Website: bh-photo
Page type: address-validator
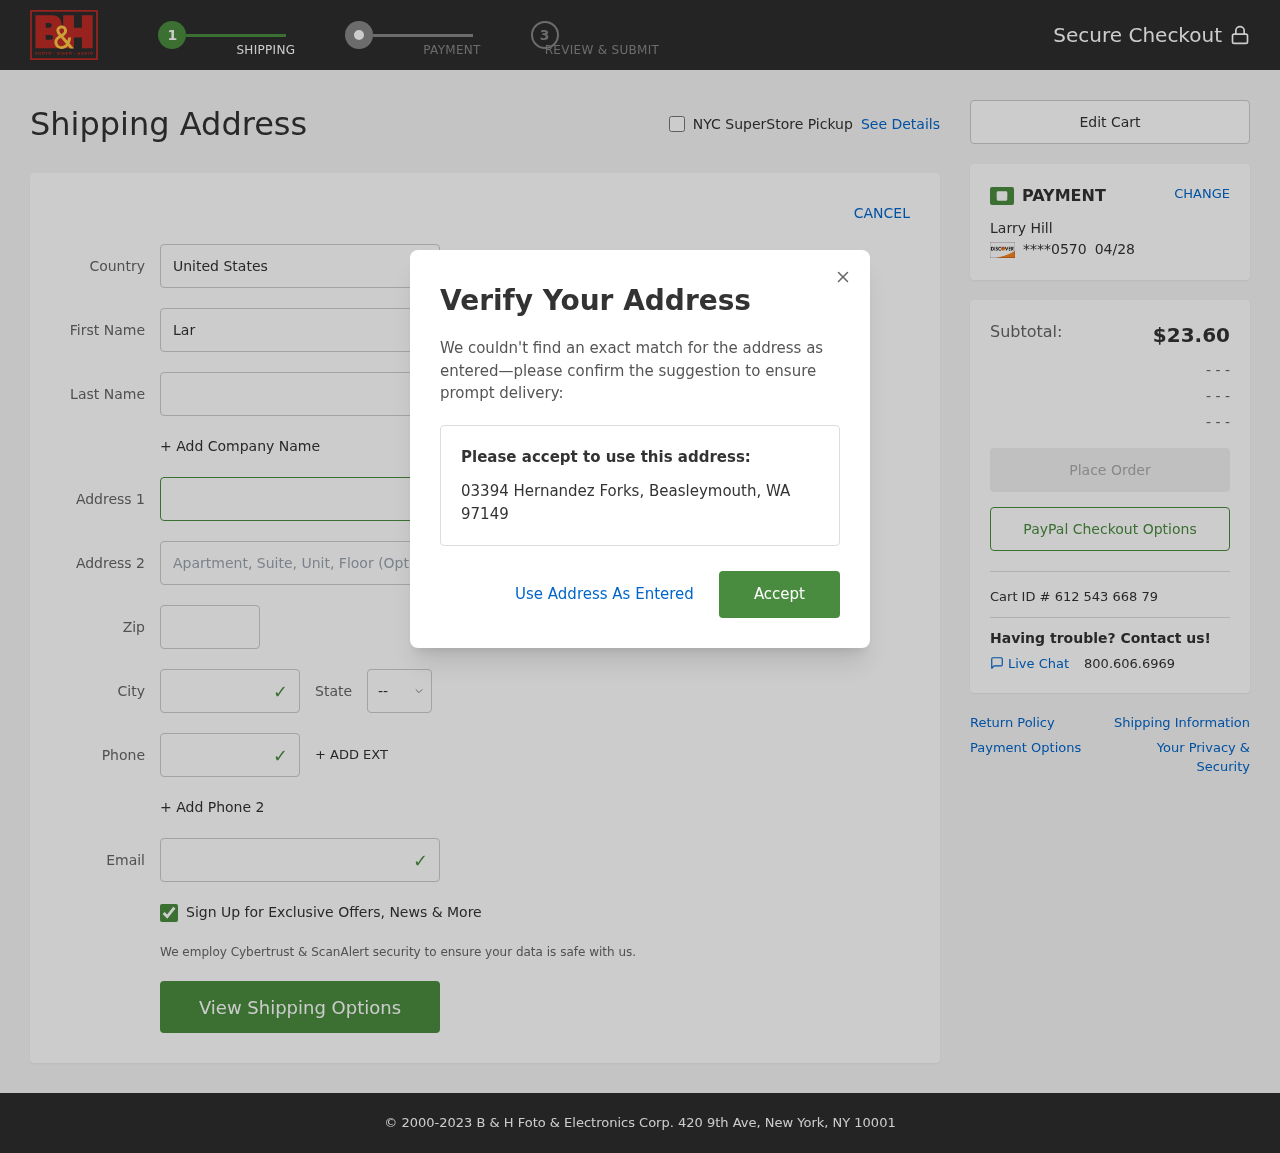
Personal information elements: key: PII_CARD_EXPIRY
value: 04/28
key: PII_CARD_LAST4
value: ****0570
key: PII_CITY
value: Beasleymouth
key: PII_COUNTRY
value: United States
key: PII_EMAIL
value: larry_hill@hotmail.com
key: PII_FIRSTNAME
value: Larry
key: PII_FULLNAME
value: Larry Hill
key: PII_LASTNAME
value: Hill
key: PII_PHONE
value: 4847958773
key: PII_POSTCODE
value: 97149
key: PII_STATE_ABBR
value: WA
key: PII_STREET
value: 03394 Hernandez Forks
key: PII_CITY_STATE_ZIP
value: Beasleymouth, WA 97149
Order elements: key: ORDER_SUBTOTAL
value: $23.60
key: ORDER_ID
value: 612 543 668 79